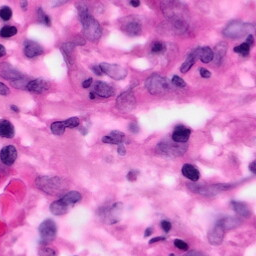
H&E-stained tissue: Pancreatic